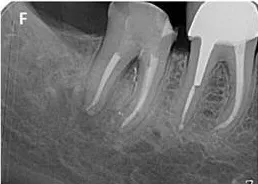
Endo-restorative continuum
implemented with a resin composite-build up in the access cavity;
(F) Intraoral X-Ray at 3 months postoperative.
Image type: radiology (x_ray)